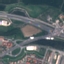
Land use / land cover: Highway